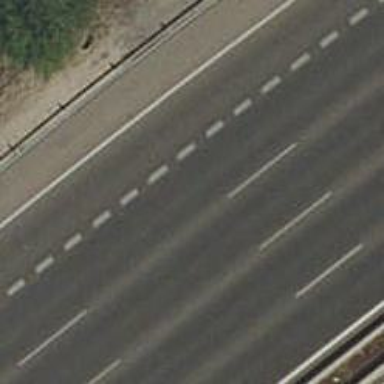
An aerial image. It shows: Asphalt motorway link.